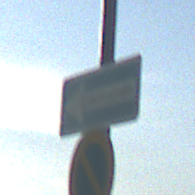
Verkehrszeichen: EinbahnstrasseLinksweisend
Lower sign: EingeschraenktesHalteverbot
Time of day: MorningAfternoon
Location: Outdoor (Nature)
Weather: PartlyCloudy
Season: NotSpecified
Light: Natural